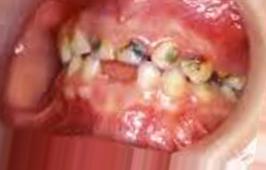
Condition: Caries